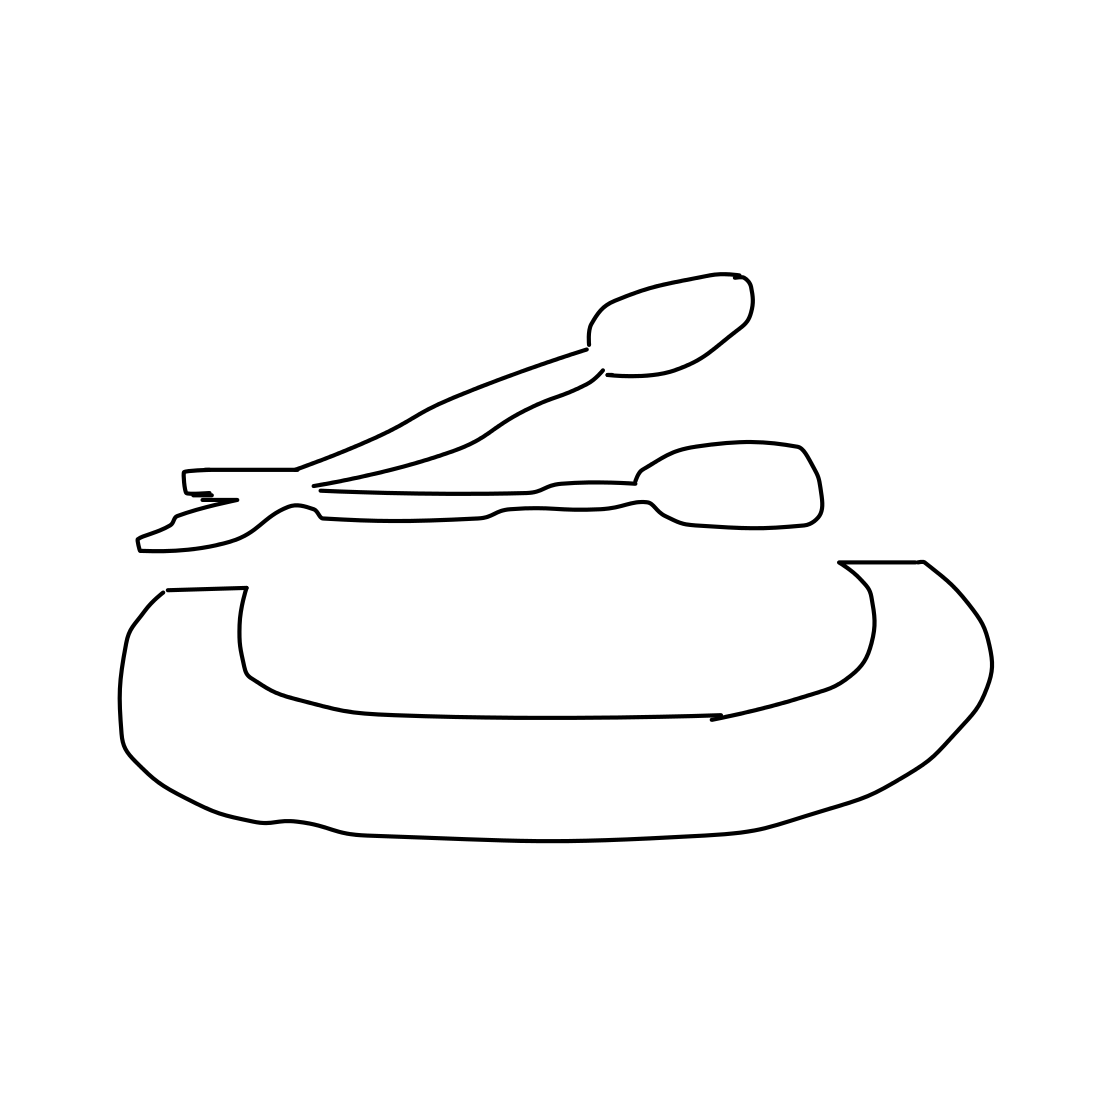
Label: canoe